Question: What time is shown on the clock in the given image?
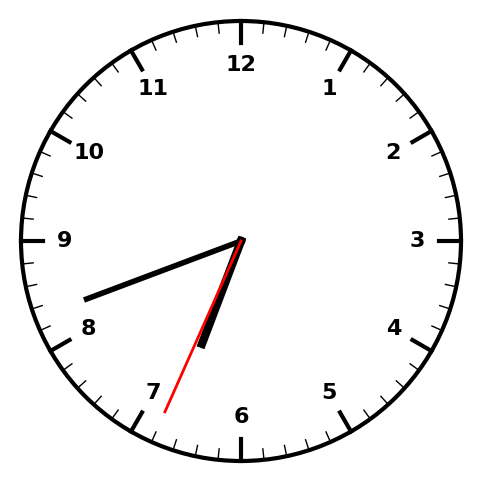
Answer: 06:41:34